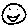
Label: smiley face